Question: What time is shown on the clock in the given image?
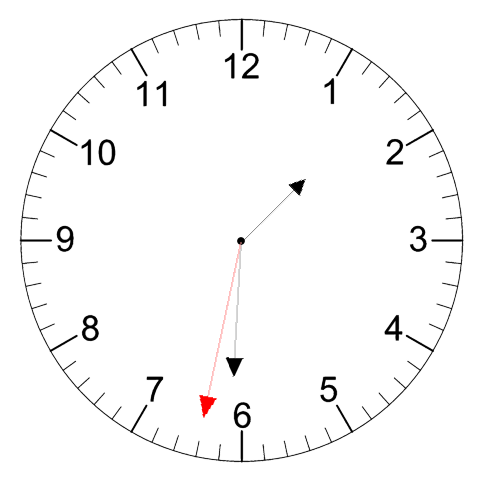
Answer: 01:30:32